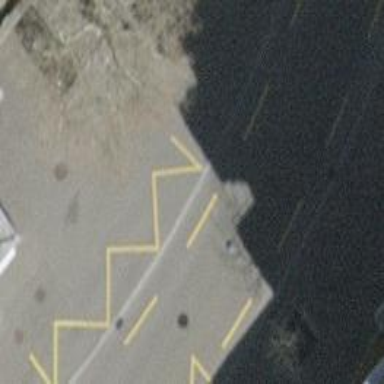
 and there is designated cycle lane on both sides of the road."